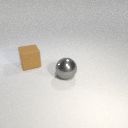
large gray metal sphere in front of large brown rubber cube